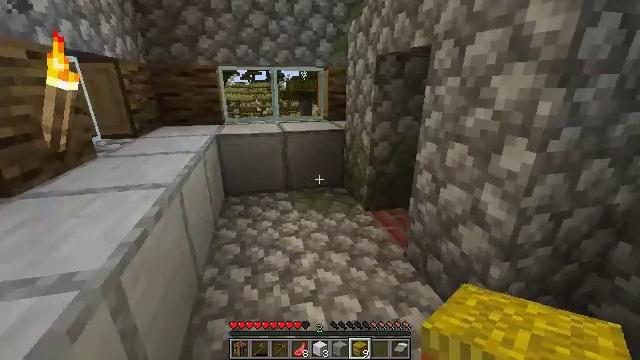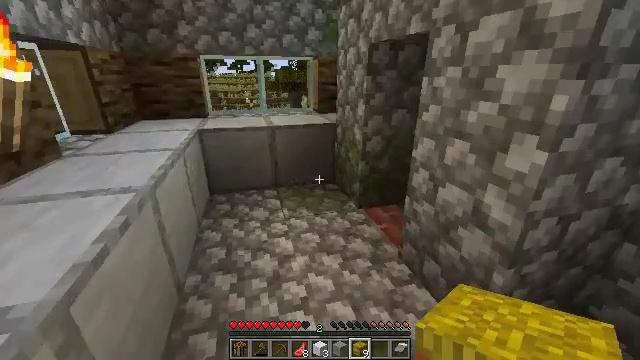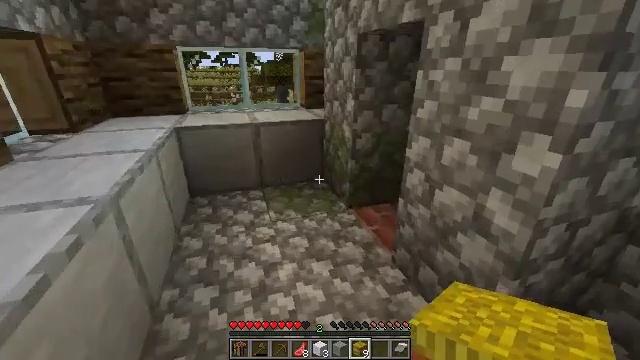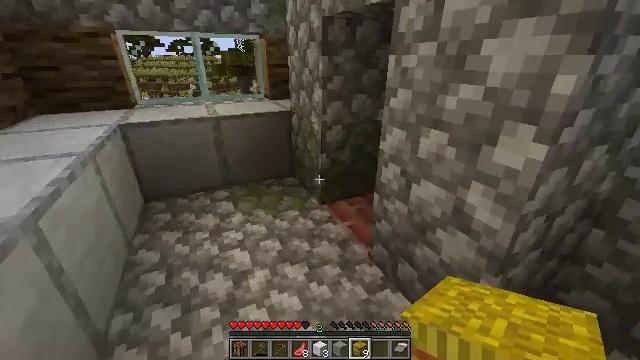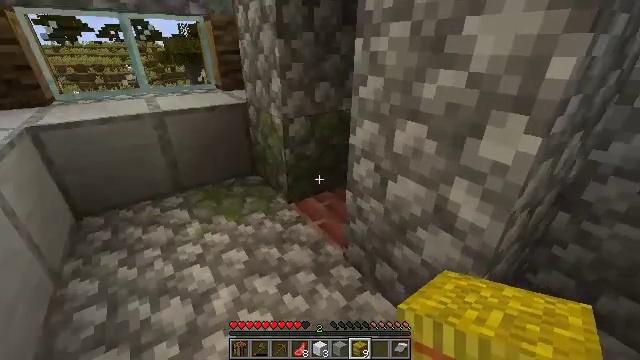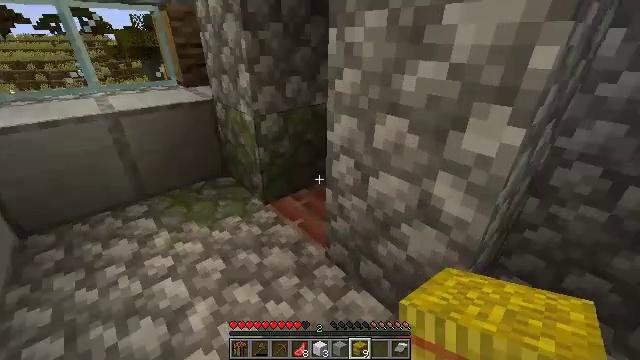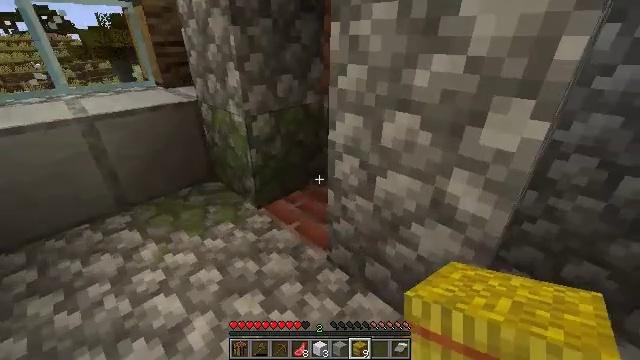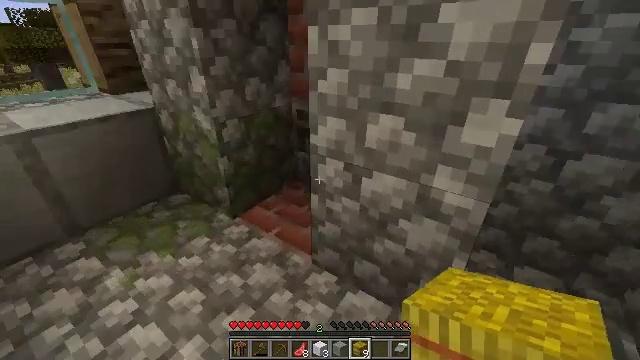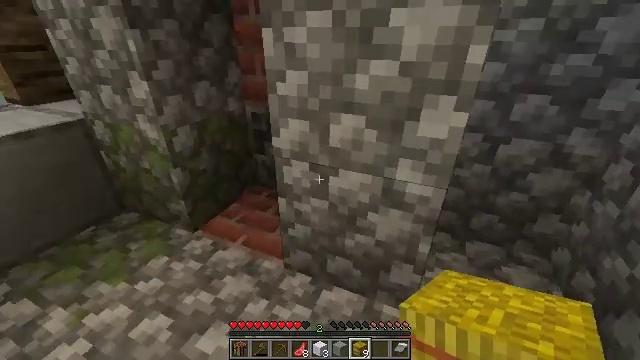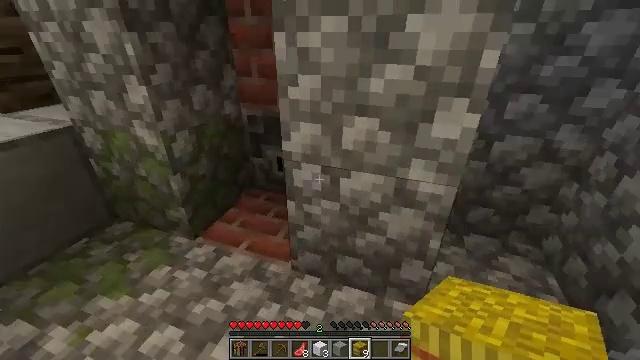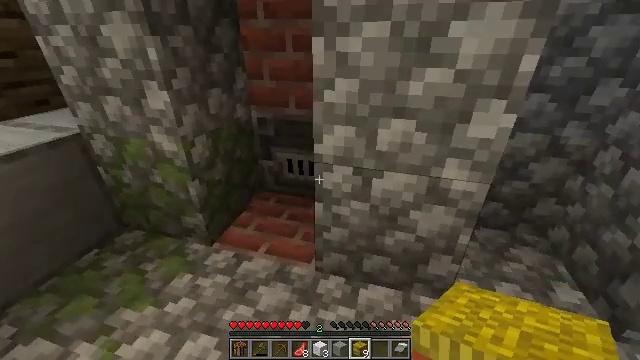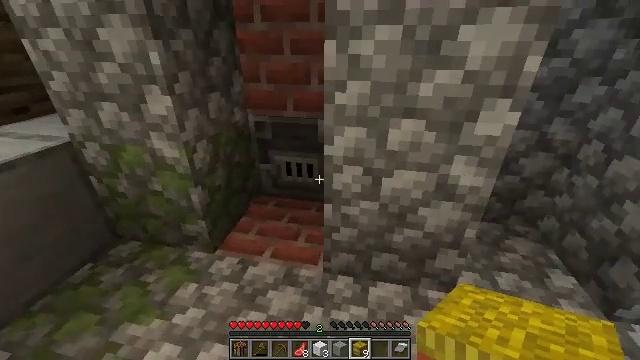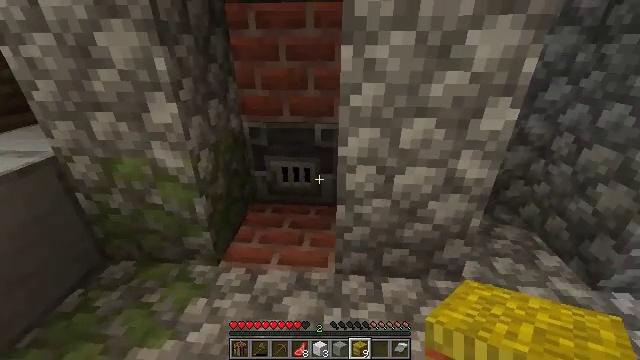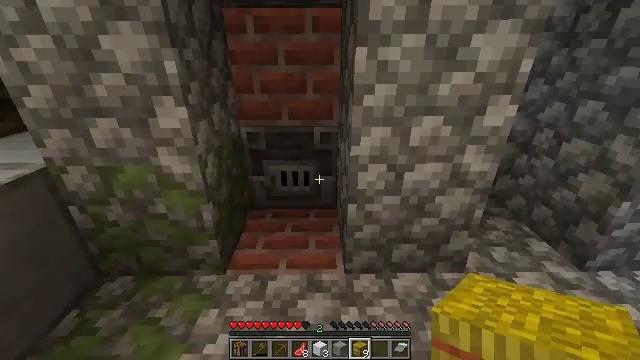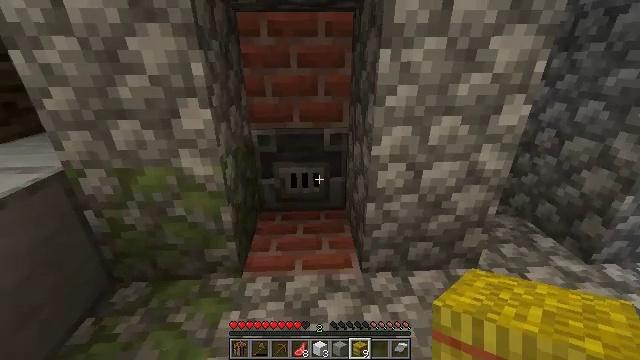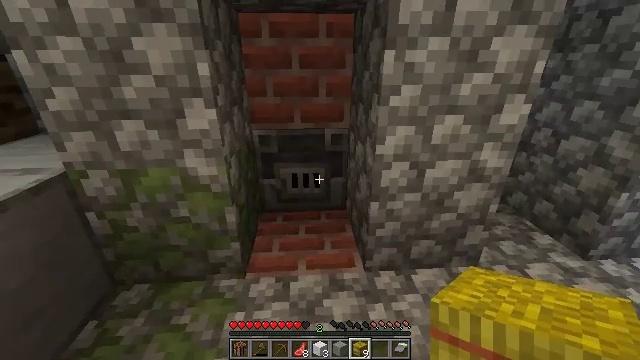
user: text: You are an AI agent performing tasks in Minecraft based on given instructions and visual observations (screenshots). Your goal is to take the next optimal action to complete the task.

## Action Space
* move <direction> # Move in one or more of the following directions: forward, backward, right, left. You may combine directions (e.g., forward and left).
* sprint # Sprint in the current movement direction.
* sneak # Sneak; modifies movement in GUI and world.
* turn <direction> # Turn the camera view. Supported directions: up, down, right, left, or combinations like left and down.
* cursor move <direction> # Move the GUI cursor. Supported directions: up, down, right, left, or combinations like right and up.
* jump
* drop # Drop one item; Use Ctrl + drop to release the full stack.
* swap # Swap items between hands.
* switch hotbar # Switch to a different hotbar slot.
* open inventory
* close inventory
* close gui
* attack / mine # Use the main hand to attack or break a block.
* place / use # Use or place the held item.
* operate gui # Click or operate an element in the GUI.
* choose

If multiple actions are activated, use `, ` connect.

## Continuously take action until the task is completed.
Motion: motion action
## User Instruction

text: Left click on the blast furnace to break it.
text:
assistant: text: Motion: move forward, turn right and down
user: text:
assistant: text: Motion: move forward, turn right and down
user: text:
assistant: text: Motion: move forward, turn right and down
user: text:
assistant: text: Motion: turn right and down
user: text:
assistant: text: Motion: turn right and down
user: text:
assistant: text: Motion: move left, turn right
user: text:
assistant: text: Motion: move left, turn right
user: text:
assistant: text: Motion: move left, turn right
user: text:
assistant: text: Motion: move left, turn right
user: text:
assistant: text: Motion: move left, turn right
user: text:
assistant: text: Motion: move left, turn right
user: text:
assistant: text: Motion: move left, turn right and up
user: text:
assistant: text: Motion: move left, turn right and up
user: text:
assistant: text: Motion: turn right
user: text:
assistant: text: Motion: turn right
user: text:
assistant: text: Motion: turn right
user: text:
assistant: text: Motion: no_op
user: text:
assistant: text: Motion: no_op
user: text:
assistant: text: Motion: no_op
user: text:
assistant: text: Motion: no_op
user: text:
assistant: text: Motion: no_op
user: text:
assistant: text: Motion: no_op
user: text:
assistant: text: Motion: no_op
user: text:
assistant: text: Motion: no_op
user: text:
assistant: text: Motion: no_op
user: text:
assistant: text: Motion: turn up
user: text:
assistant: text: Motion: turn up
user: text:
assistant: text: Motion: turn right and up
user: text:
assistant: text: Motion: turn right and up
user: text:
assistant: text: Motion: turn right and up